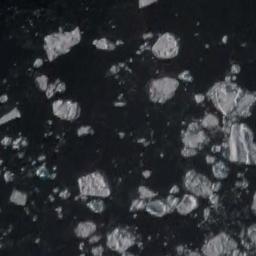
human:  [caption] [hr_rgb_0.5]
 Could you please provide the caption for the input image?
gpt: There are many ice on the black sea .

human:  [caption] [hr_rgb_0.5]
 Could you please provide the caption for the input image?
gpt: There are different shapes of sea ice .

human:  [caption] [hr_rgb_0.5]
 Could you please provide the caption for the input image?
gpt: Many large and small ice cubes are scattered on the blue sea .

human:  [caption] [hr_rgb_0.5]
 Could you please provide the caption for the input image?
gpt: A lot of small pieces of sea ice floats in the deep blue sea .

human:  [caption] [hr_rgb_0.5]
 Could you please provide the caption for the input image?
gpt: There are many pieces of sea ice .